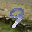
Label: 9